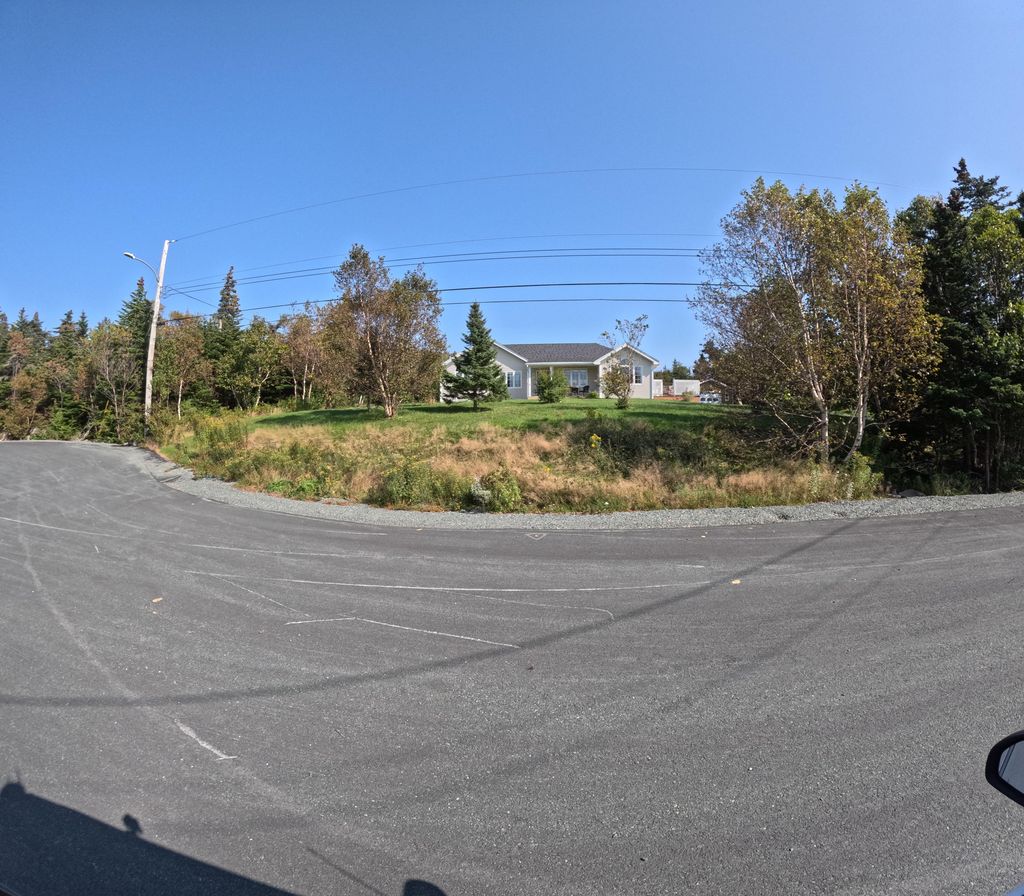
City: st_johns